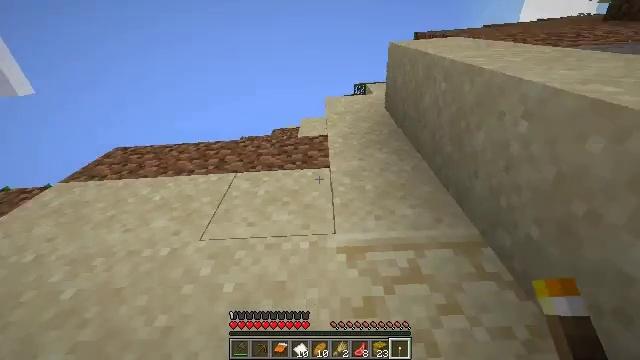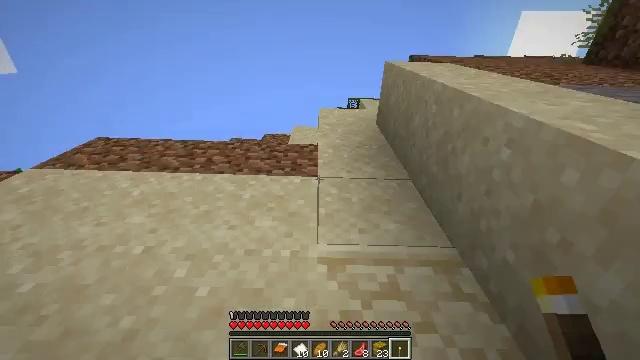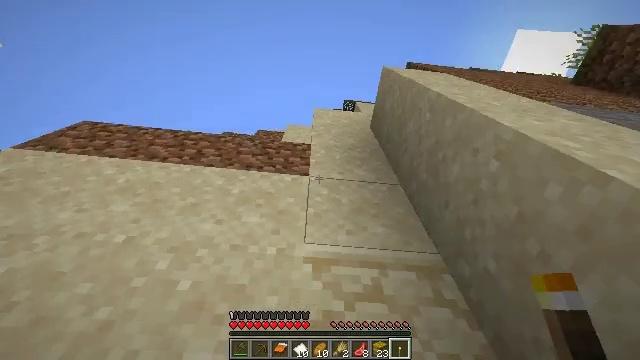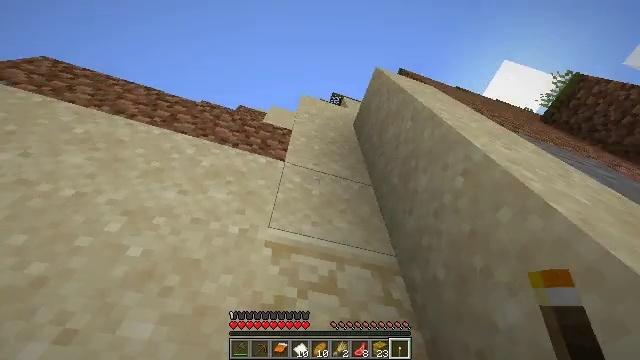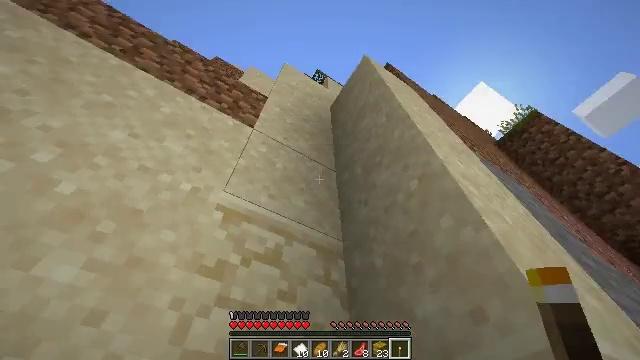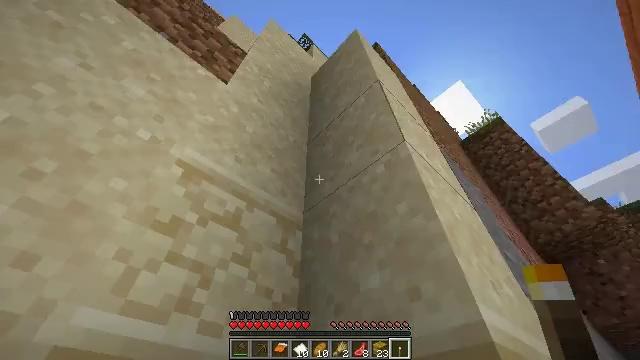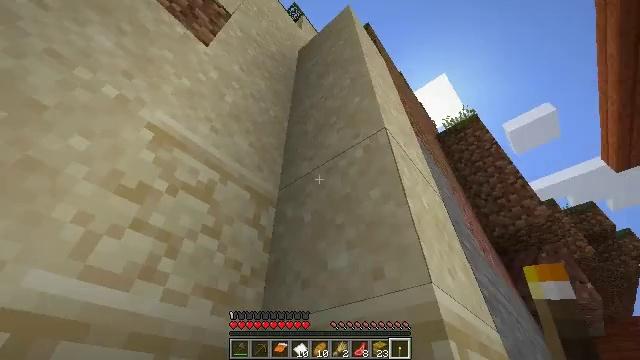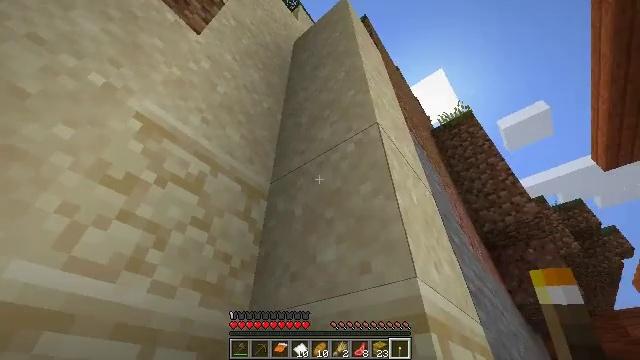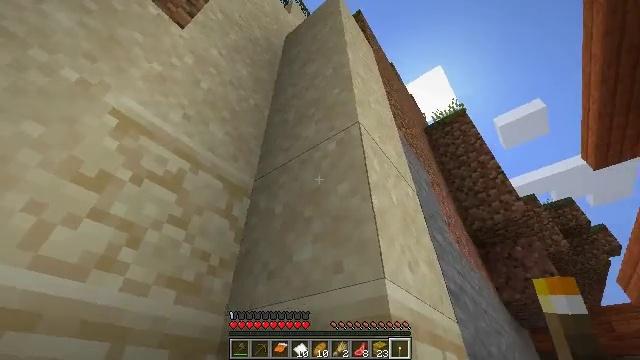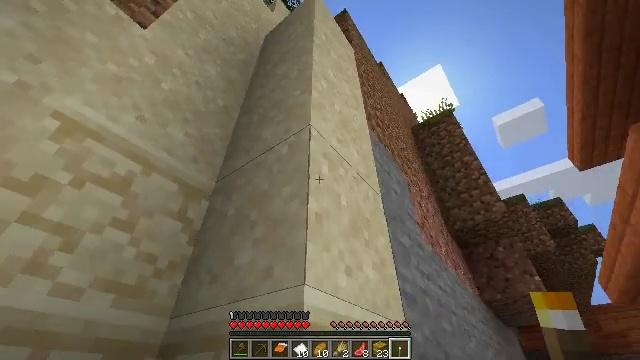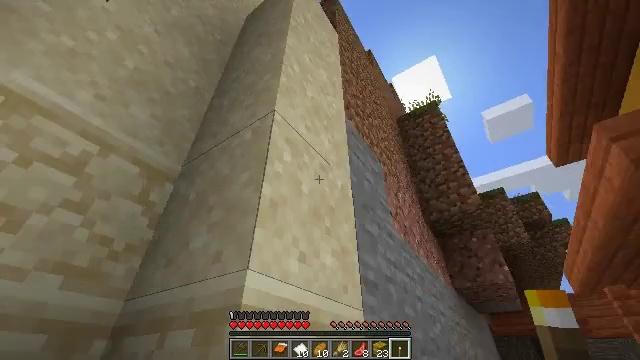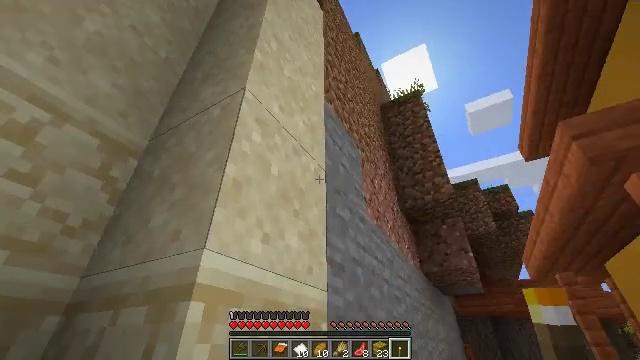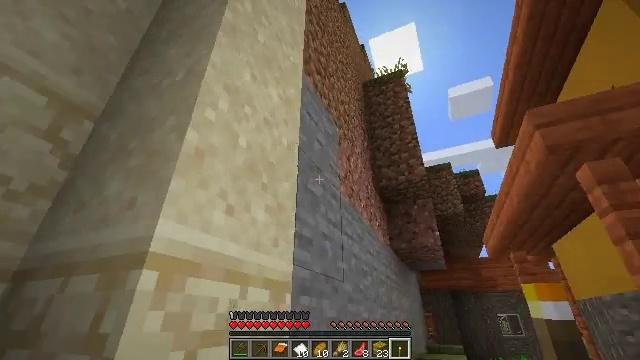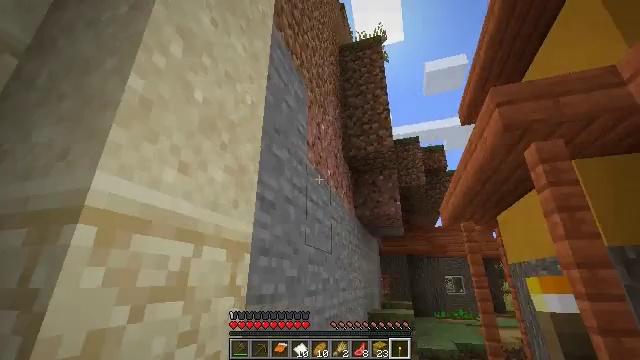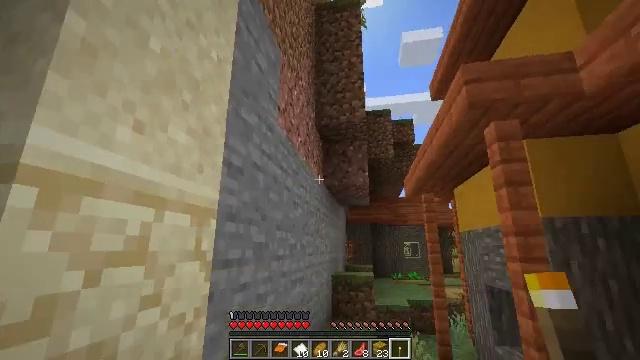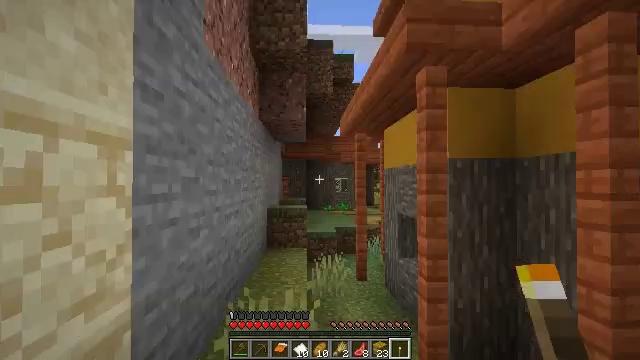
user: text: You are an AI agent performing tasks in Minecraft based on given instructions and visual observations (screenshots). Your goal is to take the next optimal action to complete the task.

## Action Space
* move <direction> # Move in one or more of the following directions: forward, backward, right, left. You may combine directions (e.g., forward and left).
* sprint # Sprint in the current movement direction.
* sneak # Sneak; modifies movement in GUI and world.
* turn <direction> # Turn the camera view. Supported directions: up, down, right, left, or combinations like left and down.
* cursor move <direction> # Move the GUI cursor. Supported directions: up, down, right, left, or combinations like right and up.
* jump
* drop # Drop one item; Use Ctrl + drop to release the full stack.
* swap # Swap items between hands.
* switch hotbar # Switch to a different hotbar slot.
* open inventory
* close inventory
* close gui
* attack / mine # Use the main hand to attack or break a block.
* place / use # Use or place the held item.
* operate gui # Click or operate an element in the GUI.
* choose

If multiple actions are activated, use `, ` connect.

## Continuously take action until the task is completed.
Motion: motion action
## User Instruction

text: Left click on the blast furnace to break it.
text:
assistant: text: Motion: turn right and up
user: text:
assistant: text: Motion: turn right
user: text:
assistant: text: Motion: turn right and down
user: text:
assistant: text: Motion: turn right and down
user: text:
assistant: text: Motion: turn right and down
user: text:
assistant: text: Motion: turn right and down
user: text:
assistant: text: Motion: move right, turn right and down
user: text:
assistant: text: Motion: move right
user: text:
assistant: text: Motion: move right
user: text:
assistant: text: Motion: move right, turn right and down
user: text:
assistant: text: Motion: turn right and down
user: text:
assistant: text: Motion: turn right and down
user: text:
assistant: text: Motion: turn right and down
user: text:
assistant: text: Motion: turn right and down
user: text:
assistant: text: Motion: turn right and down
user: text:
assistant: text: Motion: move forward, turn right and down
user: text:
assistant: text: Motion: move forward, turn right and down
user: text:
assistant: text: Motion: move forward
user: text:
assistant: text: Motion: move forward
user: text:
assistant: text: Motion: move forward
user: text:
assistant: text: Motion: move forward
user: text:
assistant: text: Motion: move forward
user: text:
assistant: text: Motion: move forward and move left
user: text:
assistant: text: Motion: move forward and move left, turn left
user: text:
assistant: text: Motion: move forward and move left
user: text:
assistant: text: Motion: move forward and move left
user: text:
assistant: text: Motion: move forward and move left, turn left and up
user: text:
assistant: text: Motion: move forward and move left, turn left and up
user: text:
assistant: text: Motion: move forward, turn left and up
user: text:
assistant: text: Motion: move forward, turn left